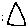
Label: triangle